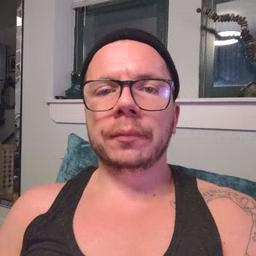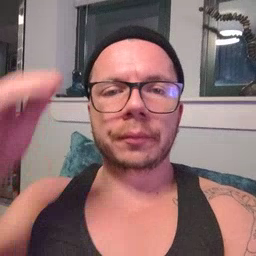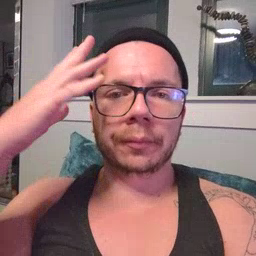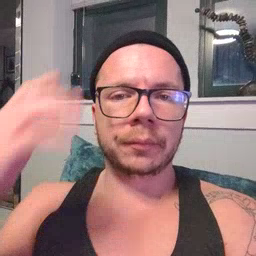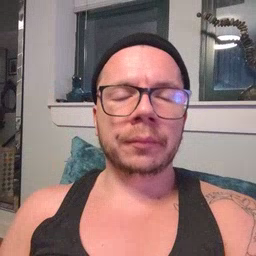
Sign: shower